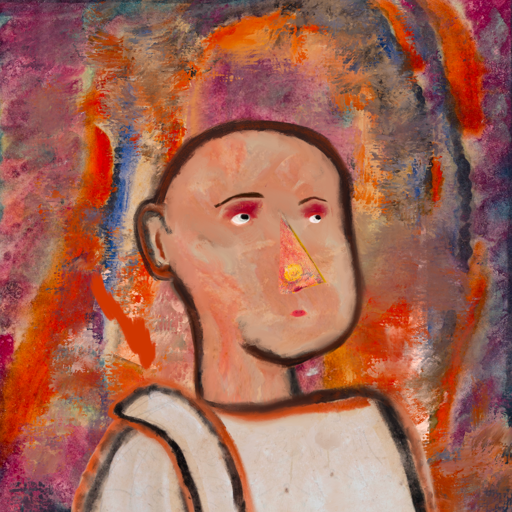
Background: Experience, Head And Neck Side: Roy_Bahadur, Face Side: Irani, Bust: Roy_Bahadur, Hair Side: Blank, Head Accessory: Blank, Second Necklace: Blank, Necklace: Blank, Baby: Blank